Interaction volume radius: 10 \u00c5
Interaction volume height: 20 \u00c5
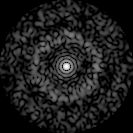
Disorder parameter: 0.8611